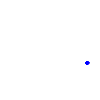
Particle: electron